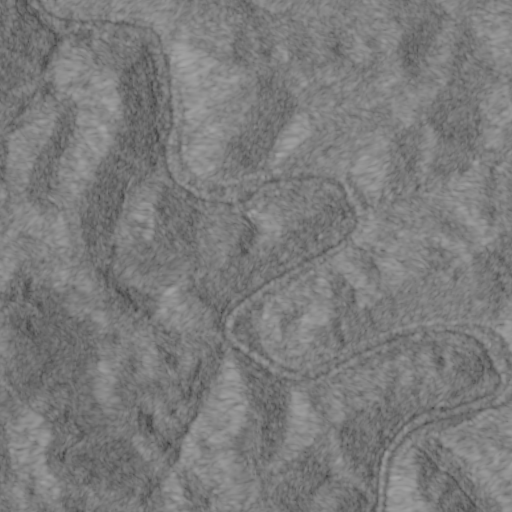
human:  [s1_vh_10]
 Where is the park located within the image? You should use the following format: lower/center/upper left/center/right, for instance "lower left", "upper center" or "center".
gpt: The park is located in the upper left of the image.
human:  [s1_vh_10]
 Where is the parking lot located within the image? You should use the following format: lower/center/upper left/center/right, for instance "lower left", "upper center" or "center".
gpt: There is no parking lot in the image.

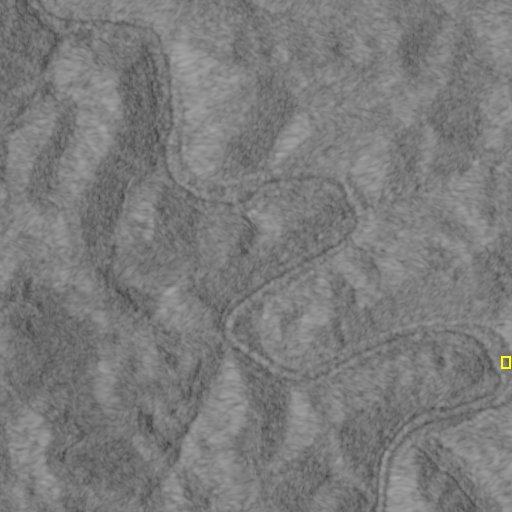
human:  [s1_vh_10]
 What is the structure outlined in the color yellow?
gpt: The structure outlined in yellow is a building.
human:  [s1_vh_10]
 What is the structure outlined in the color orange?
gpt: There is no orange outline.